Interaction volume radius: 10 \u00c5
Interaction volume height: 15 \u00c5
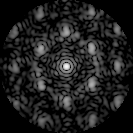
Disorder parameter: 0.5335